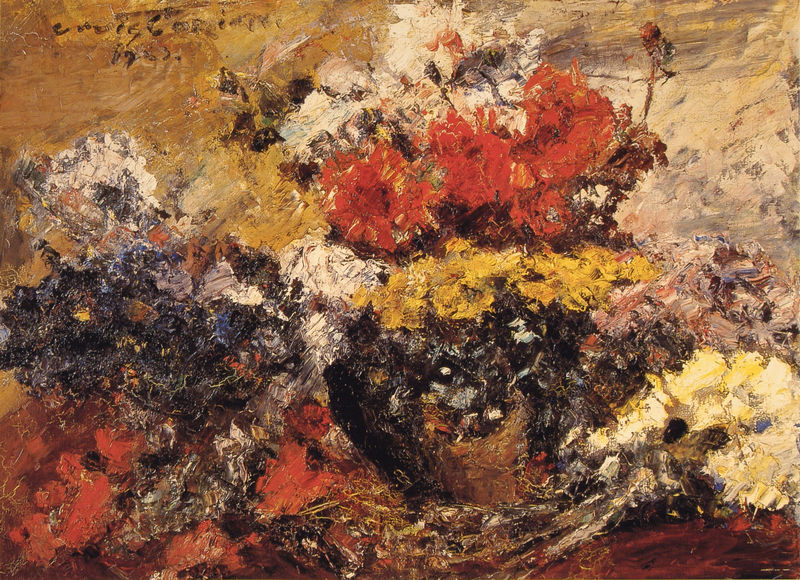
Titel: Herbstblumen
Künstler: Lovis Corinth
Standort: Schwerin
Institution: Staatliches Museum, Gemäldegalerie
Schlagwörter: blau, gemälde, weiß, aquarell, gelb, grob, impressionismus, ocker, blume, blumen, braun, bunt, hintergrund, orange, schwarz, tisch, tische, ölbild, blüten, rot, tuch, beige, malerei, signatur, öl, ast, pastos, gold, decke, pflanzen, rosa, krug, stilleben, stillleben, vase, topf, farbig, liegen, blumenvase, bündel, körbe, abstrakt, creme, farben, modern, farbe, wild, dick, duktus, korb, strauss, striche, blumenstrauss, sträuße, stiele, stileben, corinth, lovis, lovis corinth, mohn, stengel, kupfer, strich, punkt, tupfen, leinwand, pinsel, stängel, veilchen, oker, nelken, körbchen, gänseblümchen, klee, paul klee, stricj, straus, blimen, deckend, ducktus, gladiole, dicker farbauftrag, 1953, 1923, tutzen, staruss, maltechnik, #stillleben